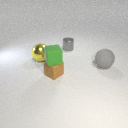
small gray metal cylinder to the right of small brown rubber cube